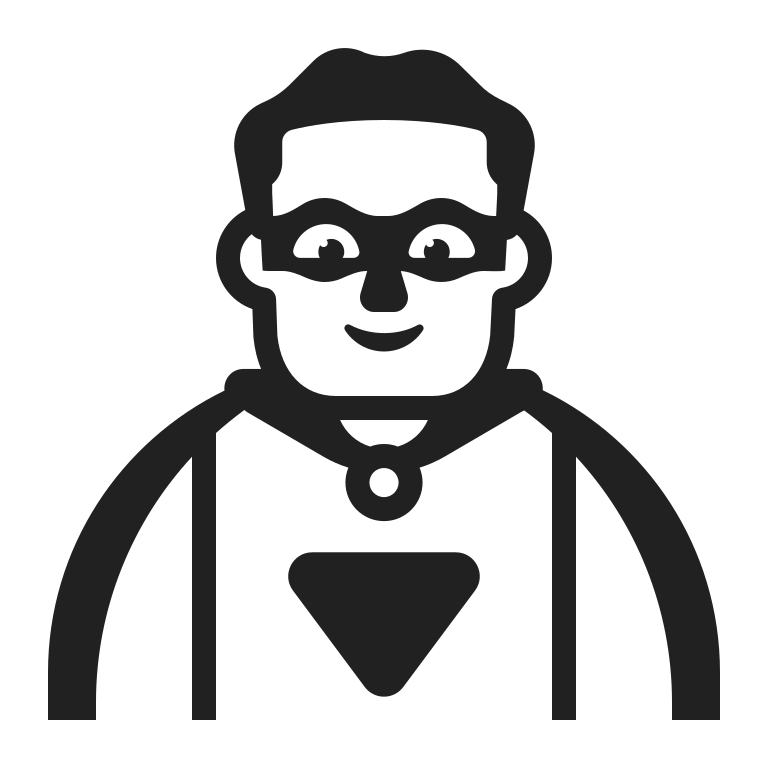
man superhero high contrast default